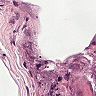
Metastatic tissue present: no